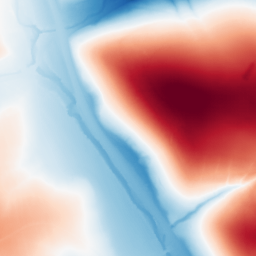
Category: trend_removal
Decomposition family: polynomial_high
Decomposition parameters: degree: 5
Upsampling method: sinc_hamming
Upsampling parameters: scale: 2
kernel_size: 16
Upsampling scale: 2